Current action and preconditions to check: path_clear

Your task: For each precondition in the list above, predict whether it will hold at this action.

Consider the current scene as observed from the mobile robot's camera, and analyze the predicted future states of all dynamic agents (e.g., people, animals, vehicles, or any moving entities) within the NEXT SECOND.

IMPORTANT: Only answer "very likely" if you are absolutely certain—based on strong, clear evidence—that a dynamic agent will violate the precondition in the predicted future state. Do NOT answer "very likely" for unlikely, ambiguous, or low-probability risks.

Ask yourself for each precondition: Is there a high probability, with clear and convincing evidence, that the predicted future states of any dynamic agent will interfere with the predicted future state of the currently executing action within the NEXT SECOND, causing that precondition to fail?

Assess the risk level based on these predictions. Use "likely" or "very likely" if motions create a clear risk of interference.

Use "neutral" or "improbable" if agents are nearby but their predicted paths are clearly diverging or non-conflicting.

Failure Risk Categories: "very improbable", "improbable", "neutral", "likely", "very likely"

Answer Format: Output ONLY the probability_of_failure value from these categories: "very improbable", "improbable", "neutral", "likely", "very likely"

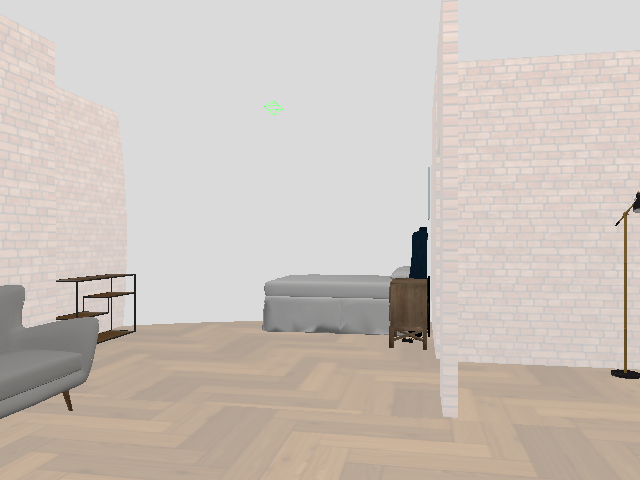

Answer: very improbable